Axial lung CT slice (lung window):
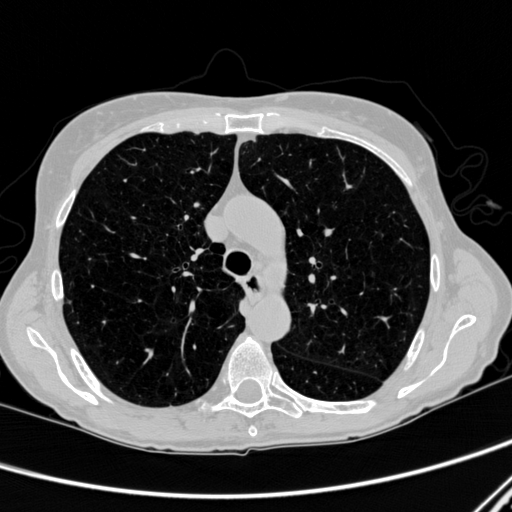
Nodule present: no